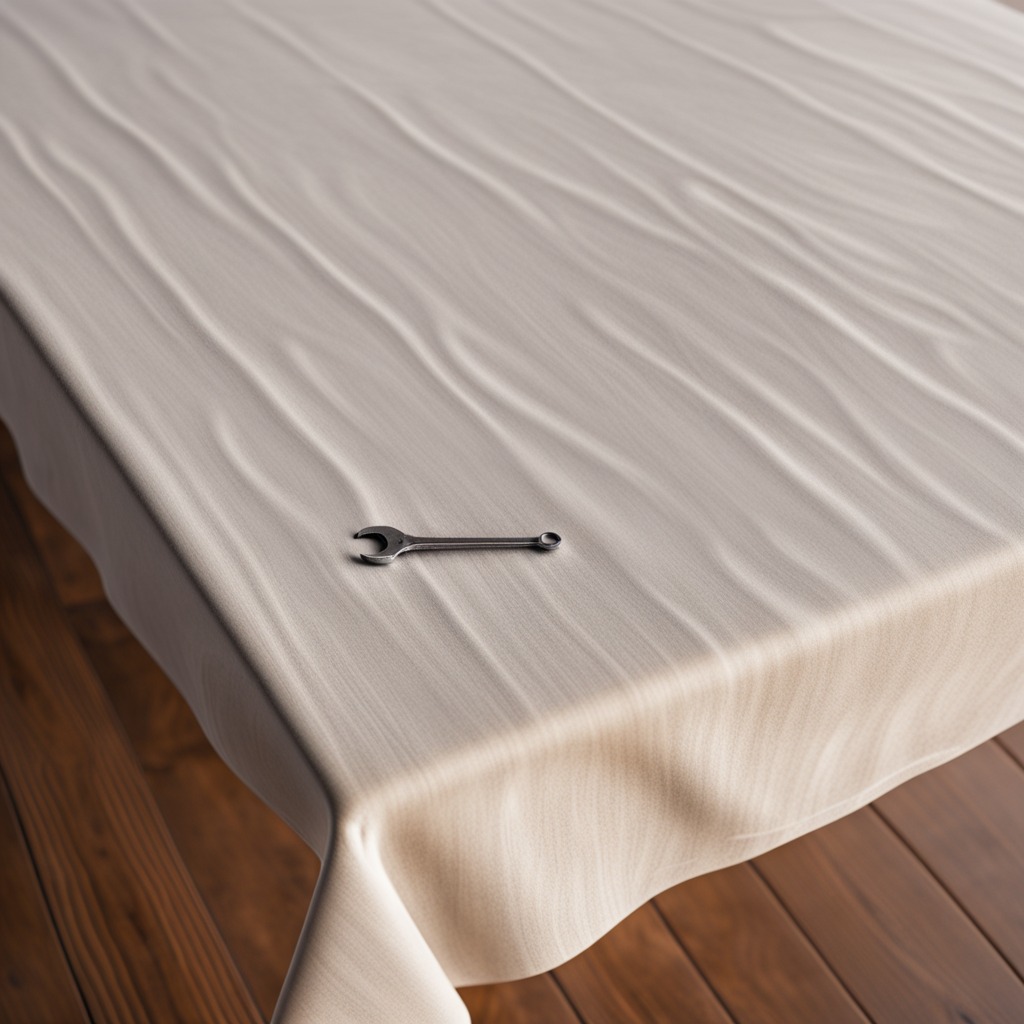
A wrench is lying on the wooden table.